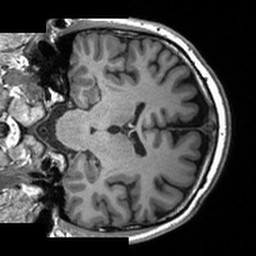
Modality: T1w
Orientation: coronal
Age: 35
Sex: male
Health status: healthy
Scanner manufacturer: siemens
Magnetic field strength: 3 T
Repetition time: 2 s
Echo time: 0.00203 s